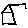
Label: house